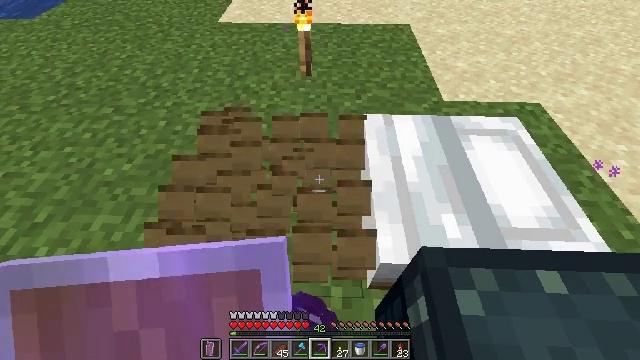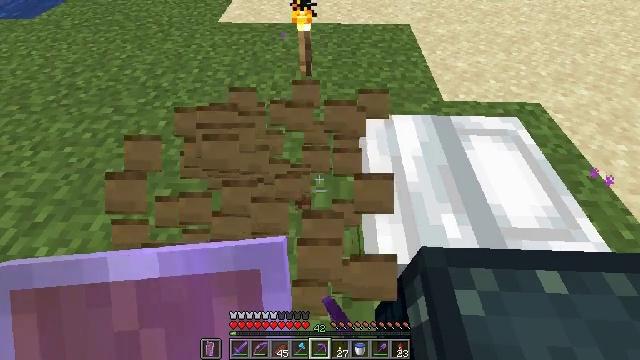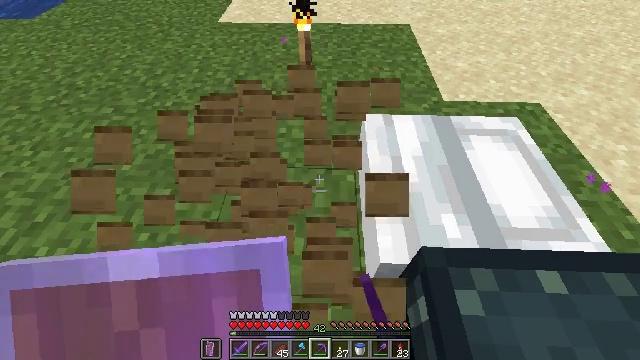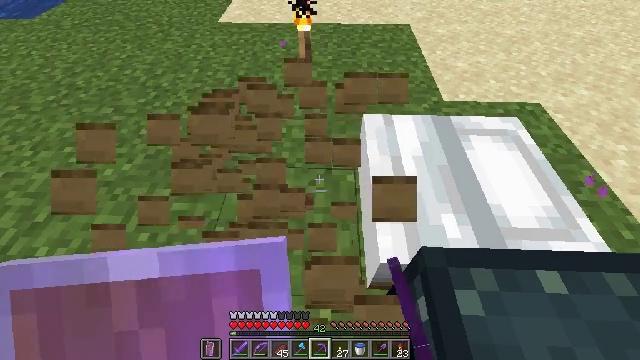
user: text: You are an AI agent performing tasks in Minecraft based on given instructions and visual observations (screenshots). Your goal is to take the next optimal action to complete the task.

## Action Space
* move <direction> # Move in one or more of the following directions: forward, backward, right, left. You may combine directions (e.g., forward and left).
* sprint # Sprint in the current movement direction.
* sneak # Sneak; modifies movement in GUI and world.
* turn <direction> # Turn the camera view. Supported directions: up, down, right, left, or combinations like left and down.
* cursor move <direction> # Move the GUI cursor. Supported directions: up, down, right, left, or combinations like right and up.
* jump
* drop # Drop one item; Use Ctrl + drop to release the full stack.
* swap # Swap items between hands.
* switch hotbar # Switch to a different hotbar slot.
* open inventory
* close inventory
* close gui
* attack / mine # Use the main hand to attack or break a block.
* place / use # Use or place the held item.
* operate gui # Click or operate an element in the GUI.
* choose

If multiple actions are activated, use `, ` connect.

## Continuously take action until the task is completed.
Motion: motion action
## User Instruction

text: Remove the white bed from its place.
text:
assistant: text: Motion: no_op
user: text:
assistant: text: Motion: no_op
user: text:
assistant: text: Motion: no_op
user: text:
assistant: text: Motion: no_op